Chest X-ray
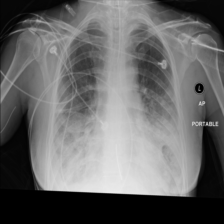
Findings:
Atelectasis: negative
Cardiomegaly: negative
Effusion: negative
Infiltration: negative
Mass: negative
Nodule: negative
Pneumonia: negative
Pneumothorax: negative
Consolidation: negative
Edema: negative
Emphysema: negative
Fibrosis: negative
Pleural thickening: negative
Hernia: negative